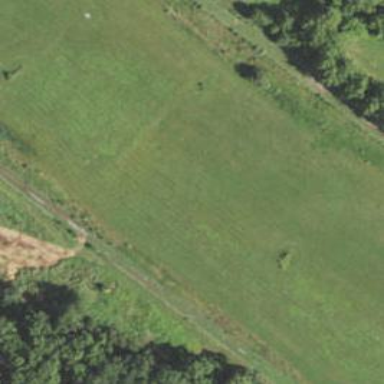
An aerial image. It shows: Track on leisure land used for horse racing.